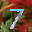
Label: 7